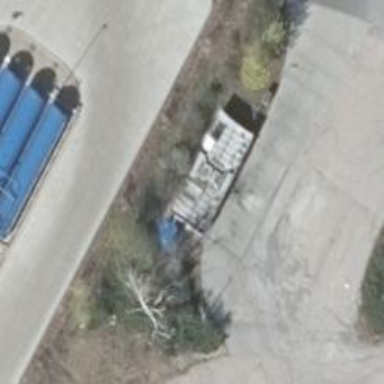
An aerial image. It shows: Fuel station.